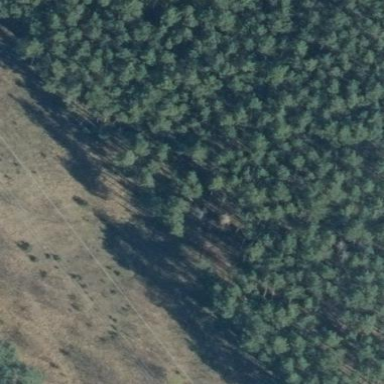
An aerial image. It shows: Forest area.